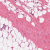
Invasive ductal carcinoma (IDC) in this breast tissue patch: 0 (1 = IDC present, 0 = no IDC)